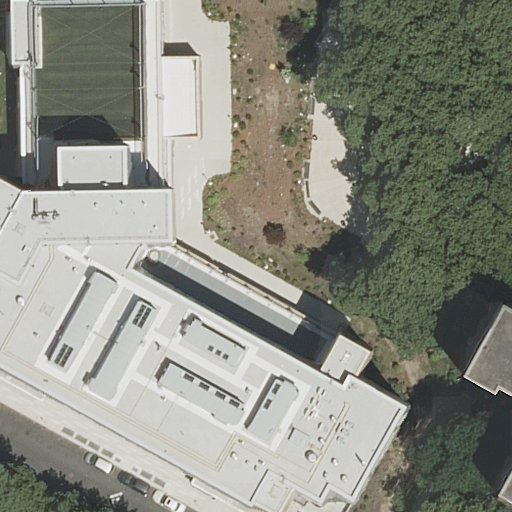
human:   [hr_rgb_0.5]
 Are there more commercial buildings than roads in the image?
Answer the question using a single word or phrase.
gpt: no

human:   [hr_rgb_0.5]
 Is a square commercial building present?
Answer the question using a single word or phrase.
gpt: no

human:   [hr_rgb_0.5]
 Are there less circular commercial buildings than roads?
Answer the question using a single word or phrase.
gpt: yes

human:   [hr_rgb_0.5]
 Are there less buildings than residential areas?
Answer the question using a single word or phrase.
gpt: no

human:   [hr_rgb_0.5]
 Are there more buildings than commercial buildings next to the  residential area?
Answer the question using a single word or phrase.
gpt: yes

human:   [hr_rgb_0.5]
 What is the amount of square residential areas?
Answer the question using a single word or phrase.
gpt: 0

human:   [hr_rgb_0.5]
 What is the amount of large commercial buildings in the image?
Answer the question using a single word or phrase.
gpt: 0

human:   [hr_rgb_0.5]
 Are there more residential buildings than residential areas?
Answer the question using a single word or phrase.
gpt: no

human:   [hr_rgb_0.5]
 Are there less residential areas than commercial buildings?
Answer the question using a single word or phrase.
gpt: no

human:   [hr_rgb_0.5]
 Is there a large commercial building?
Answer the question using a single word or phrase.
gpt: no

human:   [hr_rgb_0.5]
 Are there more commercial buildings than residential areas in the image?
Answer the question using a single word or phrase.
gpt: no

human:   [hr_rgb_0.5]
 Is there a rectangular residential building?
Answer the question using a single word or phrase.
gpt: no

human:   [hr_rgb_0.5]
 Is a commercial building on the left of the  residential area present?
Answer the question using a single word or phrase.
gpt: no

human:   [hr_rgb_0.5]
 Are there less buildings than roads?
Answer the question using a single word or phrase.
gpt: no

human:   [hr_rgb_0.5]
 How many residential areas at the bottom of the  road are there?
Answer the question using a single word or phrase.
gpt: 0

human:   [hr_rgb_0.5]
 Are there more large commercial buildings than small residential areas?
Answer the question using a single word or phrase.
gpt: no

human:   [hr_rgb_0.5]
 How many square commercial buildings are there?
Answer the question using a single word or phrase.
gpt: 0

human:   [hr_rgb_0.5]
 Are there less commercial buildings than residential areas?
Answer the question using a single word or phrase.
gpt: yes

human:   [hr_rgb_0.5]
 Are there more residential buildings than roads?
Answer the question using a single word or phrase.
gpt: no

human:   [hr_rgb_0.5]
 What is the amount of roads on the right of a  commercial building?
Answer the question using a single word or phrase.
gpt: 0

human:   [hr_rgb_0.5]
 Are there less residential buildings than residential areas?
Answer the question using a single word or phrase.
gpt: no

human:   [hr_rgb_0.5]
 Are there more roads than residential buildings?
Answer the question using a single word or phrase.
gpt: no

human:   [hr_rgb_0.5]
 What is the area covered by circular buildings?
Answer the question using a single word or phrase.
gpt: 0m2

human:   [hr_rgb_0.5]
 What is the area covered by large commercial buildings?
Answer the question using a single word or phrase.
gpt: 0m2

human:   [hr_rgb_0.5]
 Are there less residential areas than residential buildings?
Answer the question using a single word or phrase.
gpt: no

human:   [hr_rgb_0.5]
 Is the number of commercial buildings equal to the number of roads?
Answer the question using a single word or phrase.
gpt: no

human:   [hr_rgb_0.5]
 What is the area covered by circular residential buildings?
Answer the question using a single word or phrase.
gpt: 0m2

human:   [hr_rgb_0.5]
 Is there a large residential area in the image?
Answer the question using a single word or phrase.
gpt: no

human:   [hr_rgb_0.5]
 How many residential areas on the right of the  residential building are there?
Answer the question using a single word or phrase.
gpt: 1

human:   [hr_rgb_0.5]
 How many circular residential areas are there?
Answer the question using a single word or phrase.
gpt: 0

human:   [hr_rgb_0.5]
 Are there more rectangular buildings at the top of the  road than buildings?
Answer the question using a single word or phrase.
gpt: no

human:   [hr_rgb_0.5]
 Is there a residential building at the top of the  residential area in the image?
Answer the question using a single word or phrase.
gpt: no

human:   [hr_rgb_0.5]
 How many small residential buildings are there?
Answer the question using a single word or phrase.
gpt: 0

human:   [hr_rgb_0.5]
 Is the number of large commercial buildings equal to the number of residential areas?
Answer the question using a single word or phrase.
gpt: no

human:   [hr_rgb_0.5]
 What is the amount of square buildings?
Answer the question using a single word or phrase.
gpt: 0

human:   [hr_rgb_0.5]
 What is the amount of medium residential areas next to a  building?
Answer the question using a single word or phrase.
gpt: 1